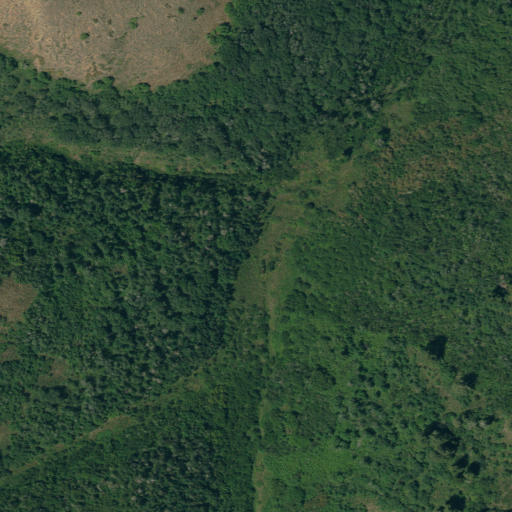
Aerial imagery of valley in Utah named Baker Canyon containing deciduous forest, shrub, mixed forest, and evergreen forest